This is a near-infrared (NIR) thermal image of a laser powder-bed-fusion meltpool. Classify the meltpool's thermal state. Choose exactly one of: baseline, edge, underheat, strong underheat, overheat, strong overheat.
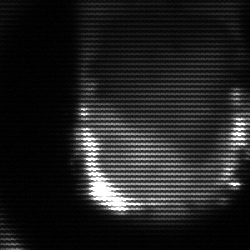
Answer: baseline